Question: I have been using the following code to send out emails, but I get a "run time error 13" when there is only one value in column M.
It works fine if I have more than two values. Any help please?
'''
Sub testDemo()
Dim outlookApp As Object
Dim objMail As Object
Dim Region
Dim rng As Range
Dim Mailaddr As String
Dim MyRange As String
Dim arr As Variant
Dim lastrow As Long
Dim lastrow2 As Long
' Create email
Set outlookApp = CreateObject("Outlook.Application")
' Update with your sheet reference
With Sheets("Escalate")
lastrow = Range("A65536").End(xlUp).Row
lastrow2 = Range("M65536").End(xlUp).Row
Set rng = .Range("A1:I" & lastrow)
End With
arr = Range("M2:M" & lastrow2).Value
For Each Region In arr
myrangename = Worksheets("email").Range("C2:D200")
Mailaddr = WorksheetFunction.VLookup(Region, myrangename, 2, False)
On Error Resume Next
With outlookApp.CreateItem(0)
' Add table to Email body
.SentOnBehalfOfName = "script Tracking"
.cc = "Pearson.S@cambridgeenglish.org; Tracking.S@cambridgeenglish.org"
.HTMLBody = "Dear Team," & "<br><br>" & _
"blahblah " & "<br><br>" & _
GenerateHTMLTable(rng, CStr(Region), True) & "<br><br>" & _
"Many thanks in advance " & "<br><br>" & _
"Kind regards "
.To = Mailaddr
.Subject = "Region " & Region & " Outstanding scripts - " & Range("L1")
.Display
End With
skip:
Next Region
End Sub
Public Function GenerateHTMLTable(srcData As Range, Region As String, Optional FirstRowAsHeaders As Boolean = True) As String
Dim InputData As Variant, HeaderData As Variant
Dim HTMLTable As String
Dim i As Long
' Declare constants of table element
Const HTMLTableHeader As String = "<table>"
Const HTMLTableFooter As String = "</table>"
' Update with your sheet reference
If FirstRowAsHeaders = True Then
HeaderData = Application.Transpose(Application.Transpose(srcData.Rows(1).Value2))
InputData = Range(srcData.Rows(2), srcData.Rows(srcData.Rows.Count)).Value2
' Add Headers to table
HTMLTable = "<tr><th>" & Join(HeaderData, "</th><th>") & "</th></tr>"
End If
' Loop through each row of data and add selected region to table output
For i = LBound(InputData, 1) To UBound(InputData, 1)
' Test Region against chosen option
If Region = InputData(i, 9) Then
' Add row to table for output in email
HTMLTable = HTMLTable & "<tr><td>" & Join(Application.Index(InputData, i, 0), "</td><td>") & "</td></tr>"
End If
Next i
GenerateHTMLTable = HTMLTableHeader & HTMLTable & HTMLTableFooter
End Function
'''

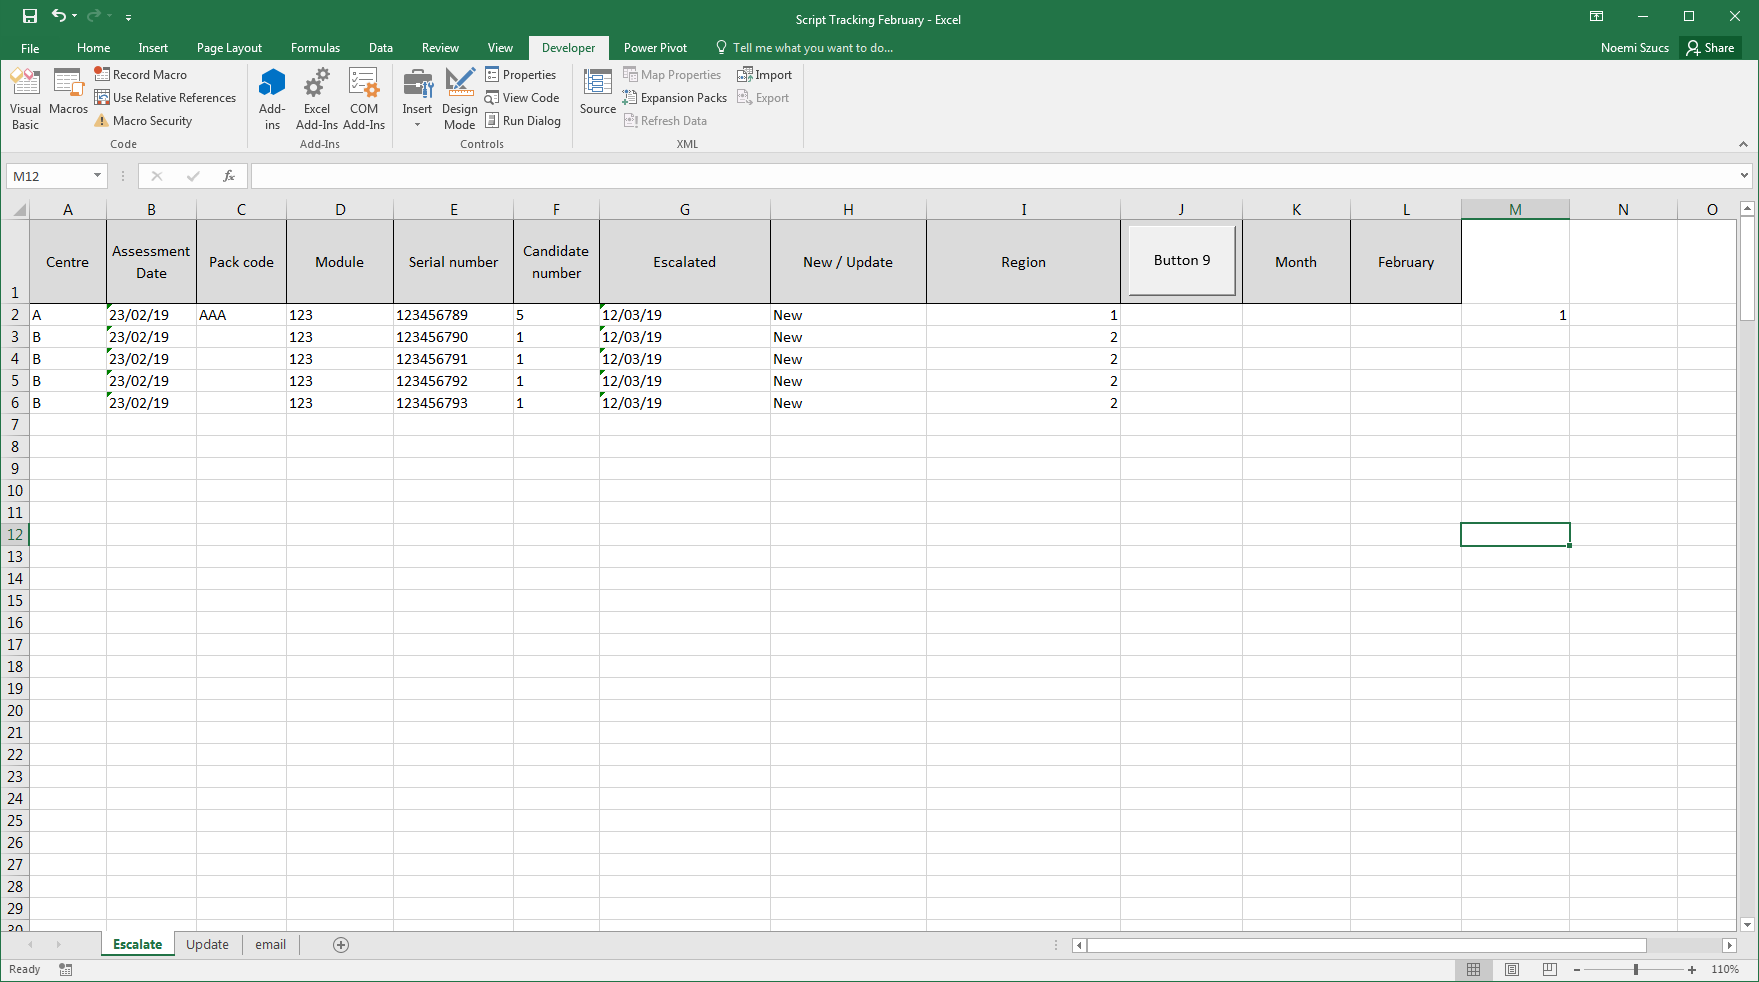
Answer: Because it is not a collection or an array, it is a single value - you can test this by checking 'IsArray(arr)' before you run the 'For Each'
There are several ways to fix this, but the fastest would be to include the line 'If Not IsArray(Arr) Then Arr = Array(Arr)' before your 'For Each', to turn it into a 1-element array.
## Other points to consider:
- 'On Error Resume Next'- 'skip:'- 'myrangename''Option Explicit'